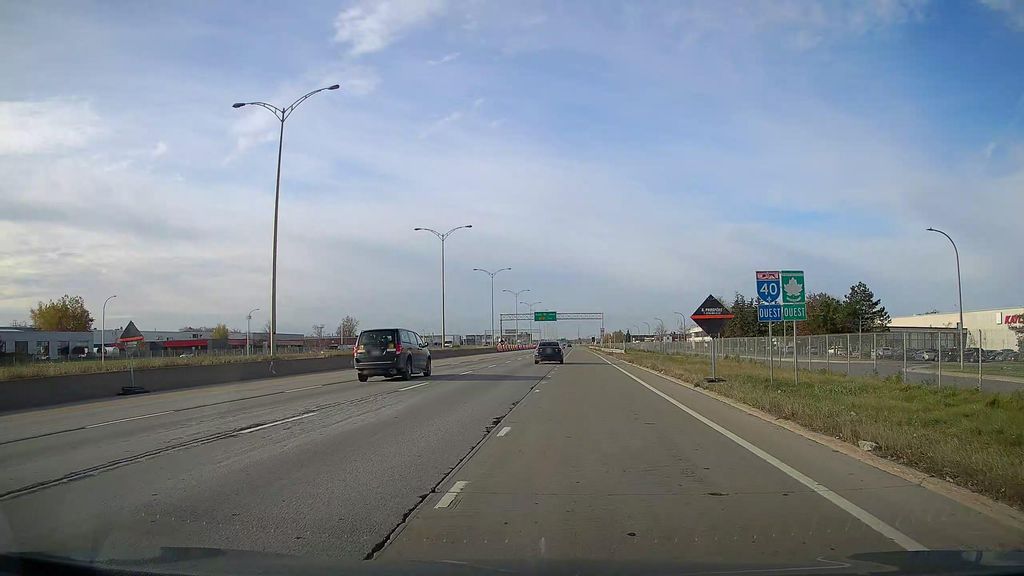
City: montreal